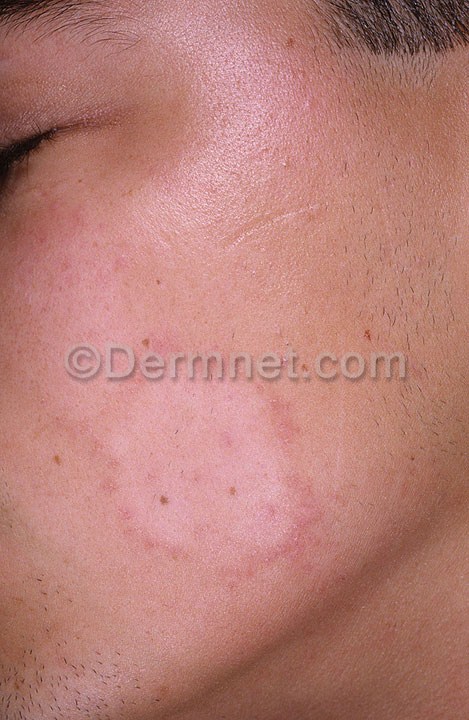
Disease: Tinea Ringworm Candidiasis and other Fungal Infections